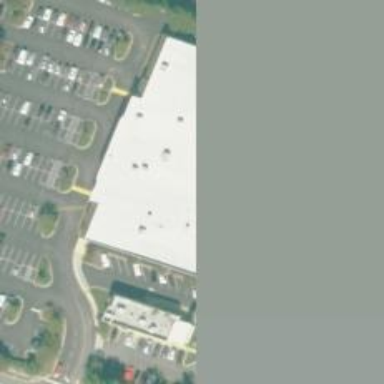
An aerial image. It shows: Commercial building.